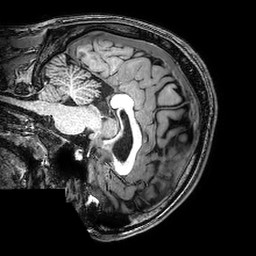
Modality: T1w
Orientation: sagittal
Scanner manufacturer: philips
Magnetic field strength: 3 T
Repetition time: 0.008263 s
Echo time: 0.0038 s